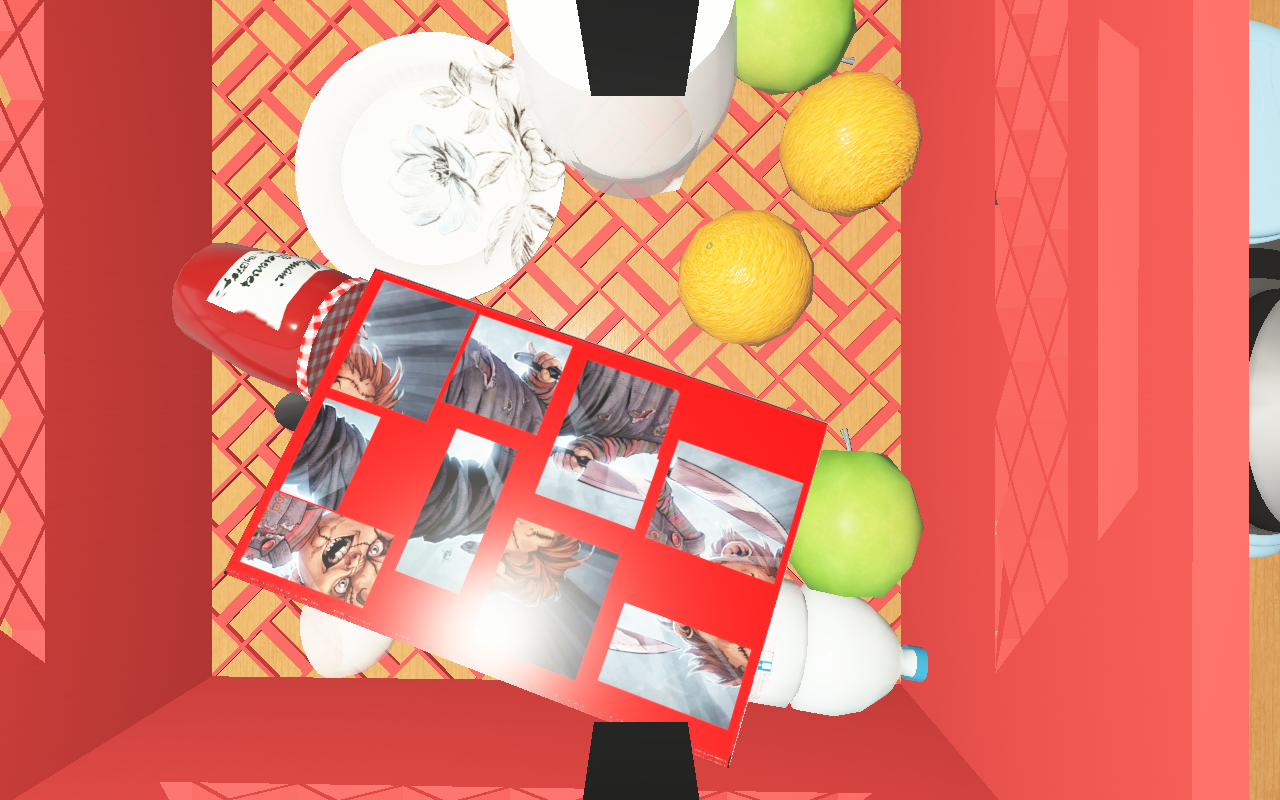
Objects in the scene:
carafe
water bottle
apple
apple
orange
orange
honey jar
cereal box
cereal box